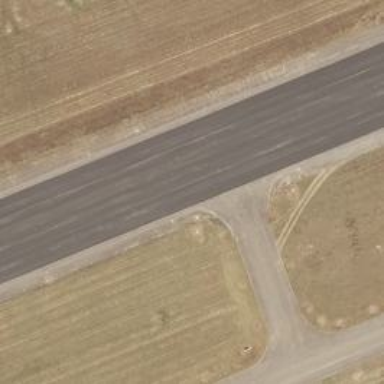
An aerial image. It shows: Image of taxiway at airport.